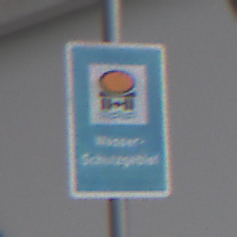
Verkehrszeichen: Wasserschutzgebiet
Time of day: MorningAfternoon
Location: Roofed (Urban)
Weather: PartlyCloudy
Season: NotSpecified
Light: Natural